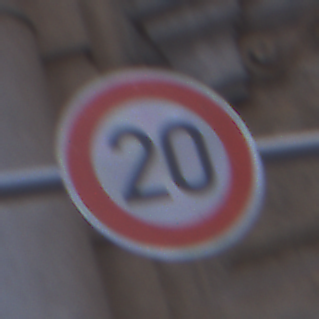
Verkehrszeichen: Geschwindigkeit20
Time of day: SunriseSunset
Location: Outdoor (Urban)
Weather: PartlyCloudy
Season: NotSpecified
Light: Natural